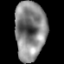
Tissue: lung
Cell type: Others
Senescence score: 0.1537
Nuclear area (px): 1792
Mean DAPI intensity: 133.766